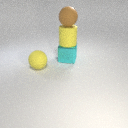
large brown rubber sphere above large cyan metal cube